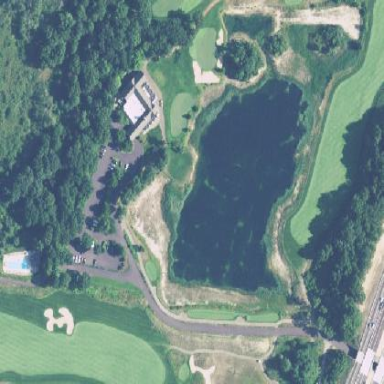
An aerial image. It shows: Area with grass used as rough in golf course.